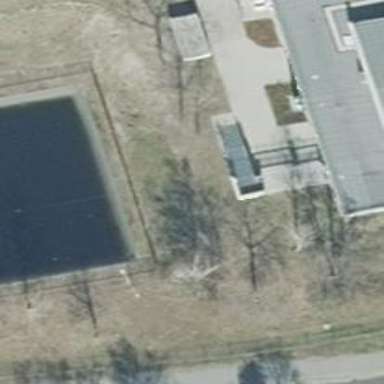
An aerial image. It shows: Emergency fire water pond.